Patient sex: F
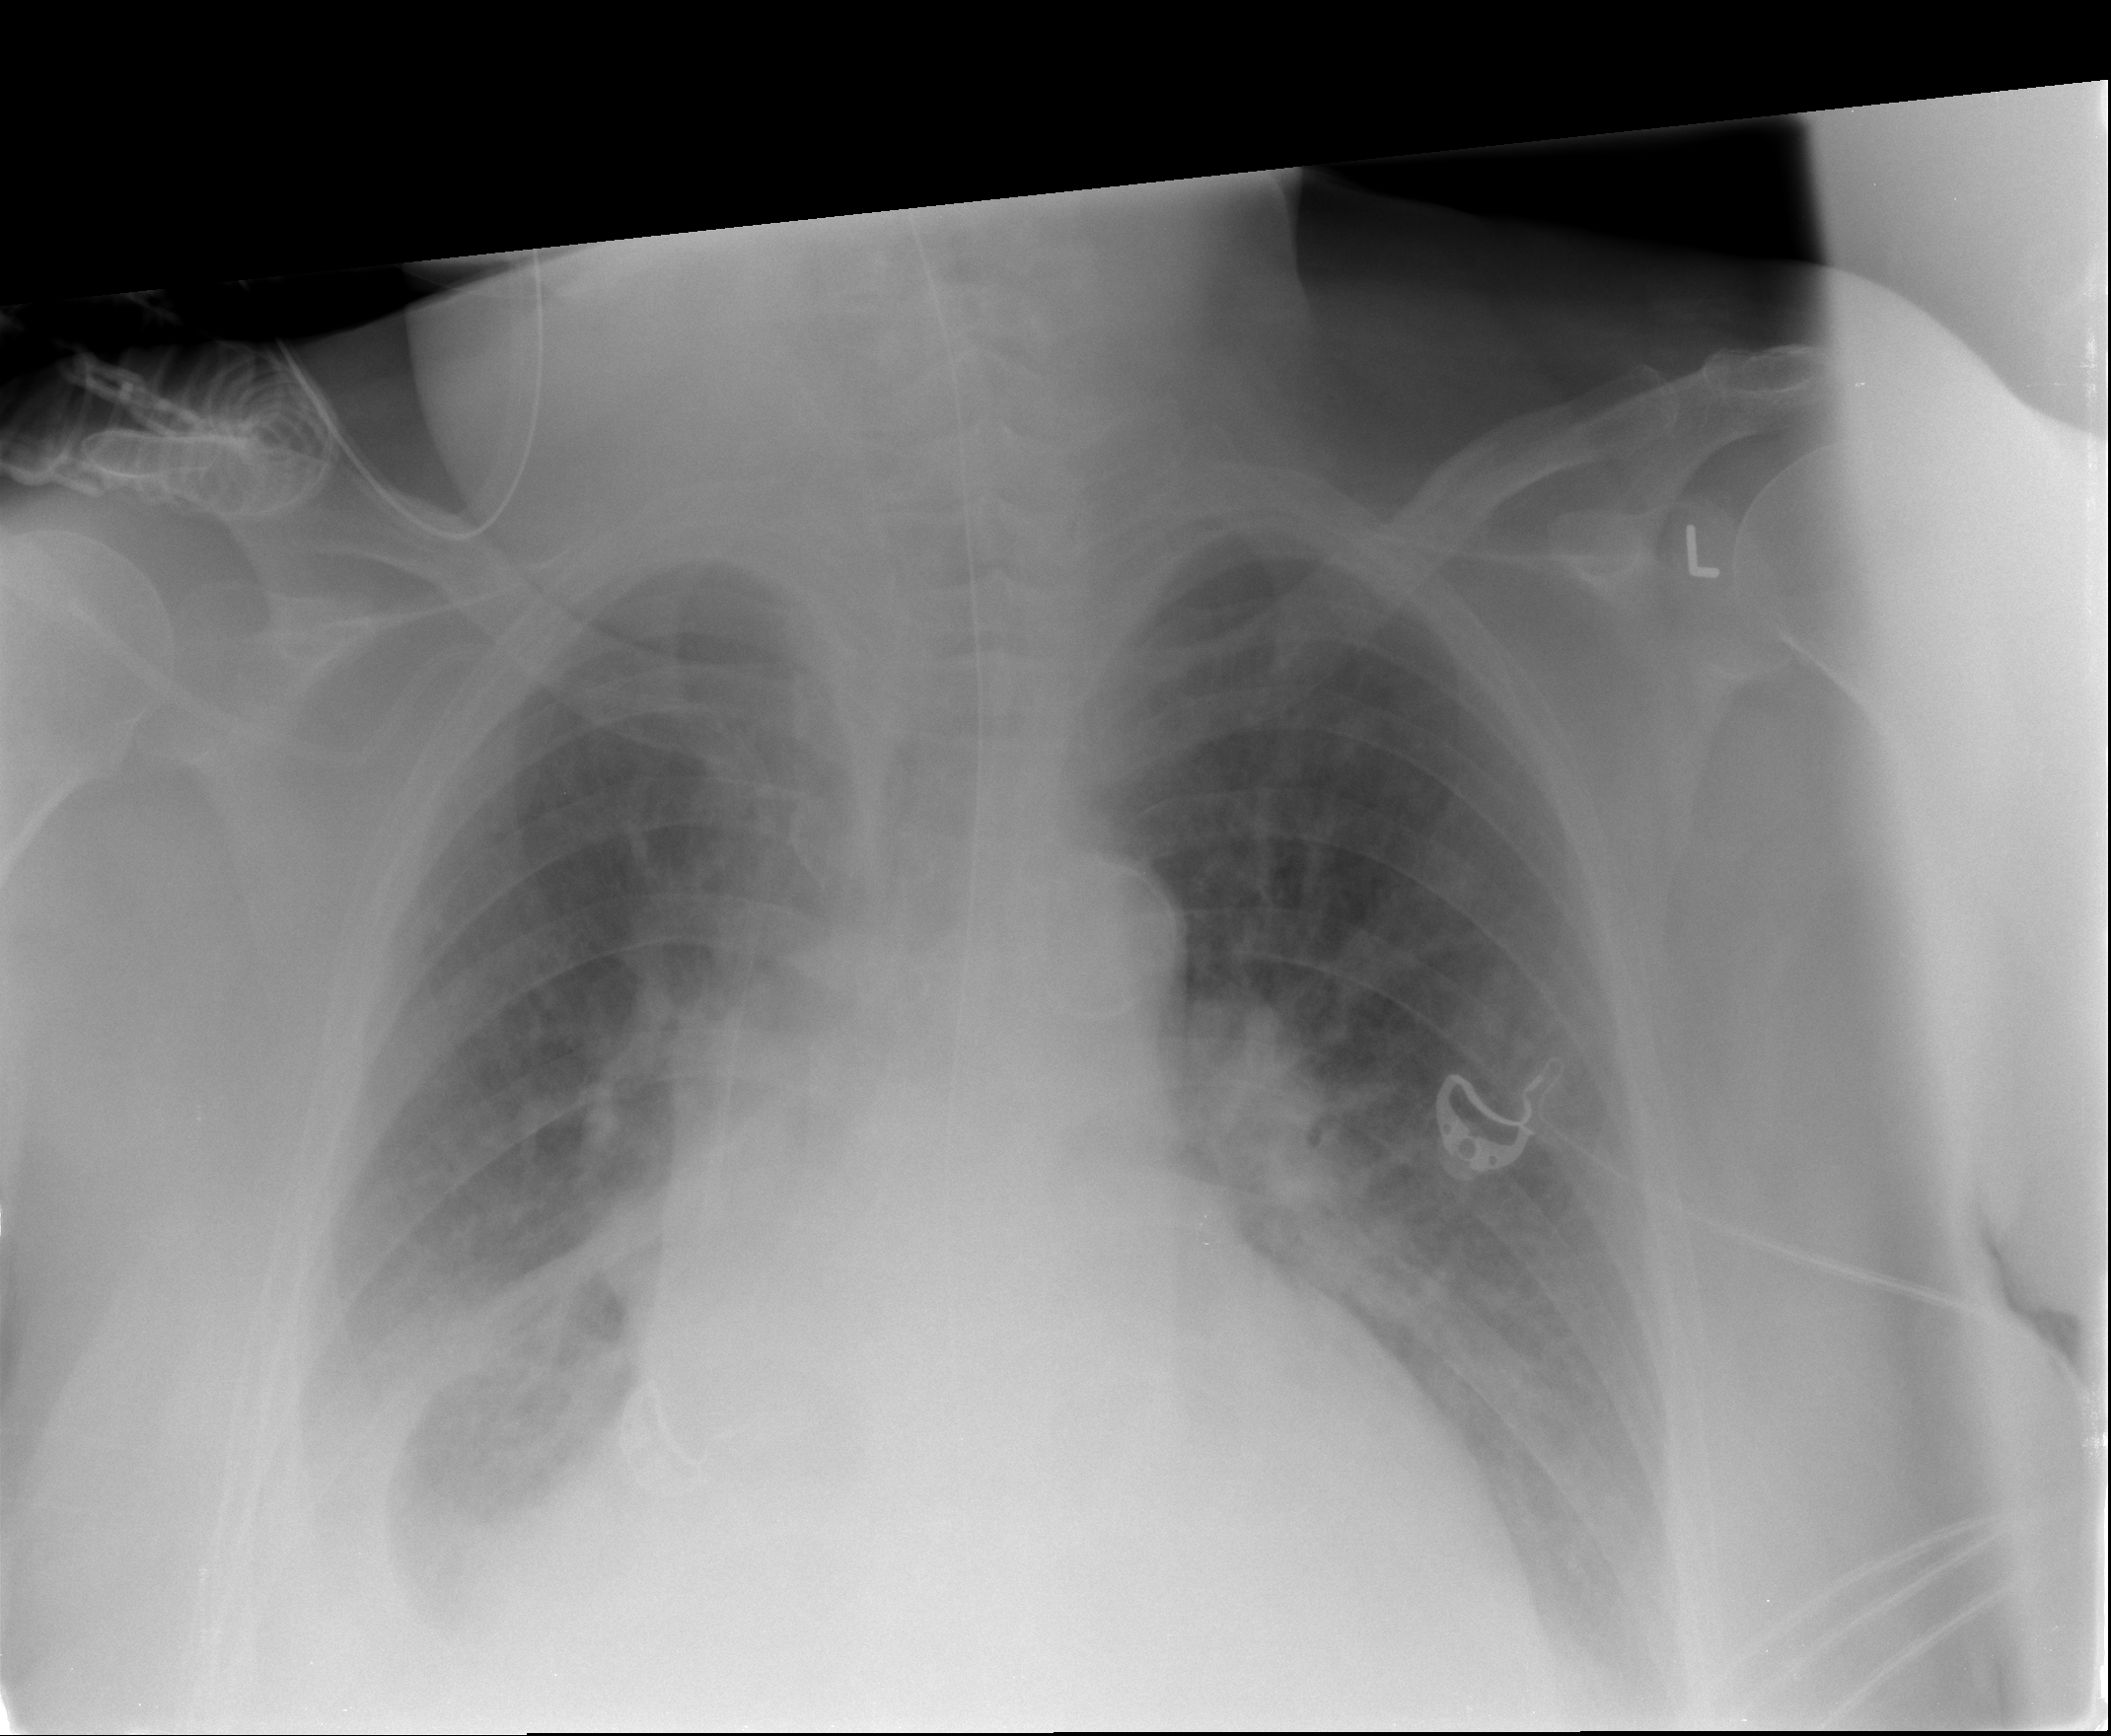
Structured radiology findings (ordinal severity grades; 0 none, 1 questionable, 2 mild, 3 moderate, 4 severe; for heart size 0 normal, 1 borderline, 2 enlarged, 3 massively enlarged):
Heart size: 2
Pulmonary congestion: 3
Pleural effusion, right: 3
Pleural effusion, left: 2
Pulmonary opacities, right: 0
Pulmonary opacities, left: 0
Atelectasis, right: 3
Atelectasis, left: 2